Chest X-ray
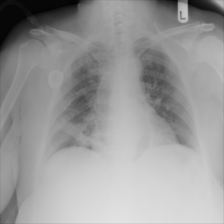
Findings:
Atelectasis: negative
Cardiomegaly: negative
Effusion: negative
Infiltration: negative
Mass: negative
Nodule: negative
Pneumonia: negative
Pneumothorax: negative
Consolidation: negative
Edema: negative
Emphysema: negative
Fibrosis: negative
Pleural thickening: negative
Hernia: negative